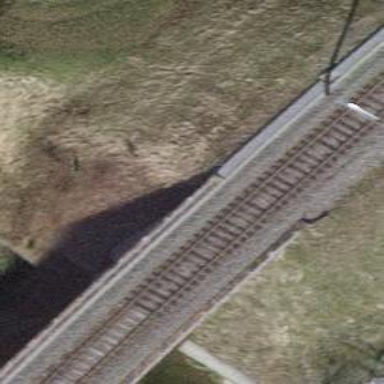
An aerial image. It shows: Bridge with single railway track electrified by contact line.